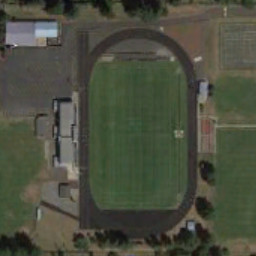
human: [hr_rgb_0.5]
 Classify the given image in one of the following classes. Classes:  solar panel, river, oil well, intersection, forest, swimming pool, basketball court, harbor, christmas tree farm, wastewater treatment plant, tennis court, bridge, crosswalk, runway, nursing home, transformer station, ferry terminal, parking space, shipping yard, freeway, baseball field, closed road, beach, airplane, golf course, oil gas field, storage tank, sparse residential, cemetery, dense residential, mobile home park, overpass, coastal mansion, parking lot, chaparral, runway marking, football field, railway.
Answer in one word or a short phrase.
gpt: football field